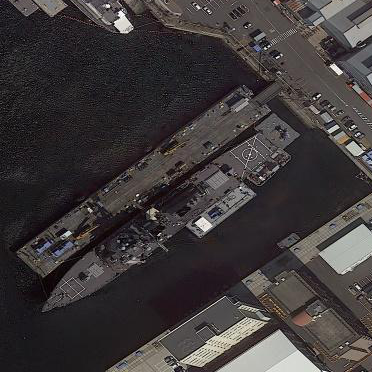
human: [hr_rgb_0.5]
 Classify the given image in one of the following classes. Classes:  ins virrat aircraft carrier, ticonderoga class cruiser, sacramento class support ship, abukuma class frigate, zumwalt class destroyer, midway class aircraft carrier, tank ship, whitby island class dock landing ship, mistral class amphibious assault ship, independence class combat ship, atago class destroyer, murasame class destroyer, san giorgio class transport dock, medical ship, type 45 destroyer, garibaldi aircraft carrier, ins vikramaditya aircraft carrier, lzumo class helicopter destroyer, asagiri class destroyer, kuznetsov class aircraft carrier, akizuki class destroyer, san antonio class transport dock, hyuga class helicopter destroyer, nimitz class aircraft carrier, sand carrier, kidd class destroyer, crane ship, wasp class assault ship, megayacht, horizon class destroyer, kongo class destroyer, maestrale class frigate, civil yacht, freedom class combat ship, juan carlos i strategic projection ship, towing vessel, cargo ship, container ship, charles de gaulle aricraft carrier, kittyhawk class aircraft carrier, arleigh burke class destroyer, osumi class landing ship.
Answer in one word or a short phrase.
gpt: Arleigh Burke class destroyer